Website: home-depot
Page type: cross-sells
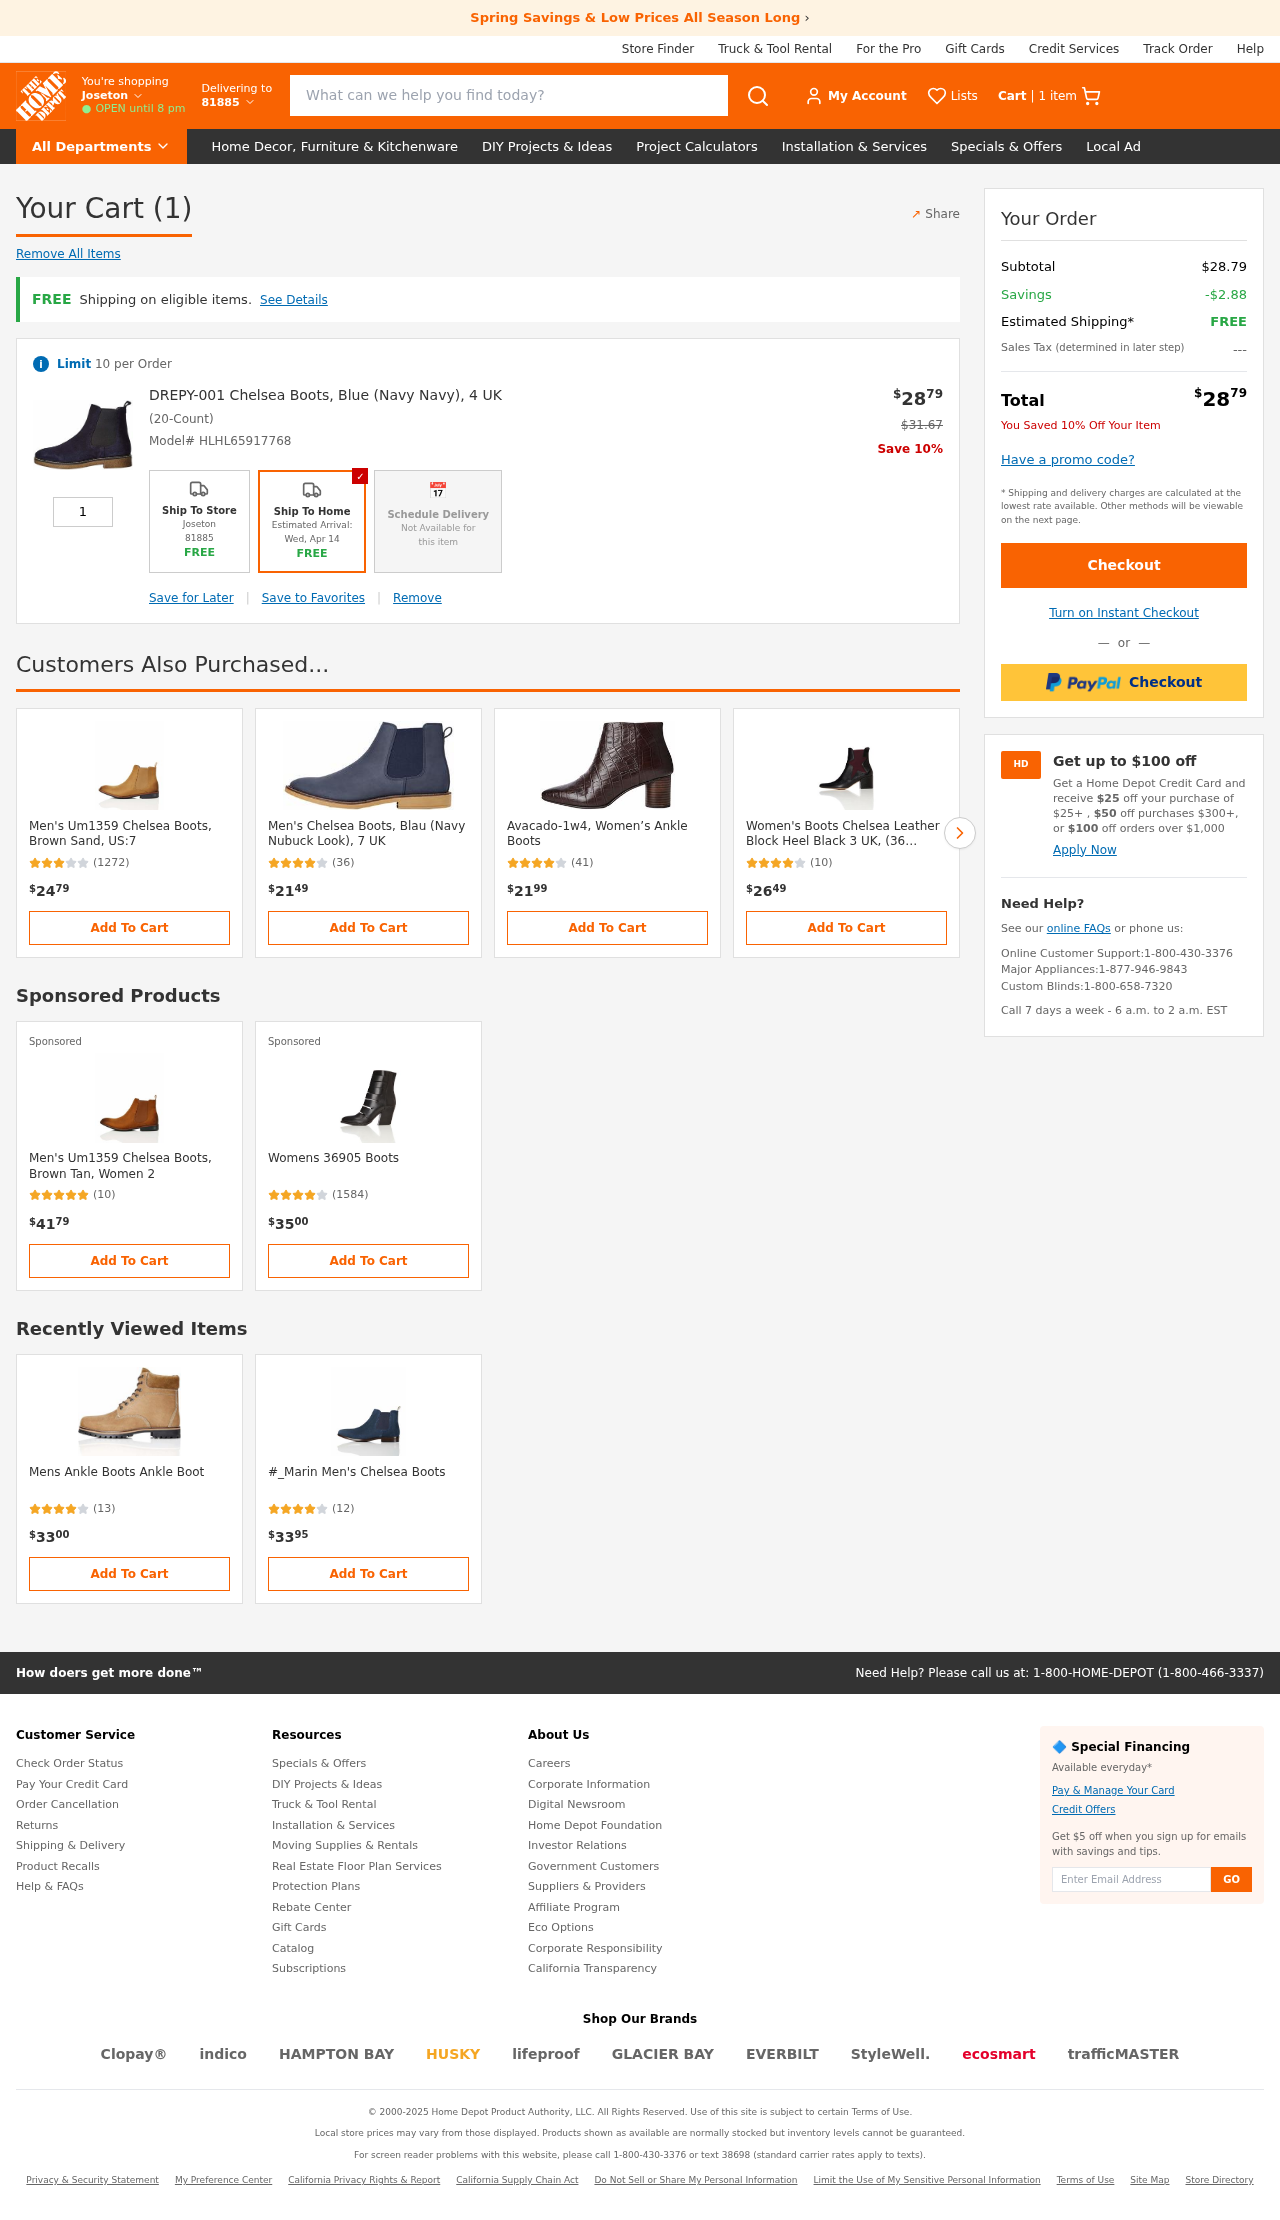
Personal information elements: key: PII_LOCATION1_CITY
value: Joseton
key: PII_POSTCODE
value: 81885
Product elements: key: PRODUCT1_NAME
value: DREPY-001 Chelsea Boots, Blue (Navy Navy), 4 UK
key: PRODUCT1_PRICE
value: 28.79
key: PRODUCT1_QUANTITY
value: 1
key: PRODUCT1_ORIGINAL_PRICE
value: $31.67
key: PRODUCT2_NAME
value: Men's Um1359 Chelsea Boots, Brown Sand, US:7
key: PRODUCT2_NUM_RATINGS
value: (1272)
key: PRODUCT2_PRICE
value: $2479
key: PRODUCT3_NAME
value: Men's Chelsea Boots, Blau (Navy Nubuck Look), 7 UK
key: PRODUCT3_NUM_RATINGS
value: (36)
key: PRODUCT3_PRICE
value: $2149
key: PRODUCT4_NAME
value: Avacado-1w4, Women’s Ankle Boots
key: PRODUCT4_NUM_RATINGS
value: (41)
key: PRODUCT4_PRICE
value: $2199
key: PRODUCT5_NAME
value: Women's Boots Chelsea Leather Block Heel Black 3 UK, (36 EU,),24-05-01
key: PRODUCT5_NUM_RATINGS
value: (10)
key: PRODUCT5_PRICE
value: $2649
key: PRODUCT6_NAME
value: Men's Um1359 Chelsea Boots, Brown Tan, Women 2
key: PRODUCT6_NUM_RATINGS
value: (10)
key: PRODUCT6_PRICE
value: $4179
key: PRODUCT7_NAME
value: Womens 36905 Boots
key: PRODUCT7_NUM_RATINGS
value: (1584)
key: PRODUCT7_PRICE
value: $3500
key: PRODUCT8_NAME
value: Mens Ankle Boots Ankle Boot
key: PRODUCT8_NUM_RATINGS
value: (13)
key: PRODUCT8_PRICE
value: $3300
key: PRODUCT9_NAME
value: #_Marin Men's Chelsea Boots
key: PRODUCT9_NUM_RATINGS
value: (12)
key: PRODUCT9_PRICE
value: $3395
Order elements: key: ORDER_NUM_ITEMS
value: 1 item
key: ORDER_NUM_ITEMS
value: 1
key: ORDER_SKU
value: Model# HLHL65917768
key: ORDER_SUBTOTAL
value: $28.79
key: ORDER_SAVINGS
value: -$2.88
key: ORDER_TOTAL
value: $2879
Search elements: key: HEADER_SEARCH
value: What can we help you find today?